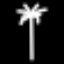
Label: palm tree